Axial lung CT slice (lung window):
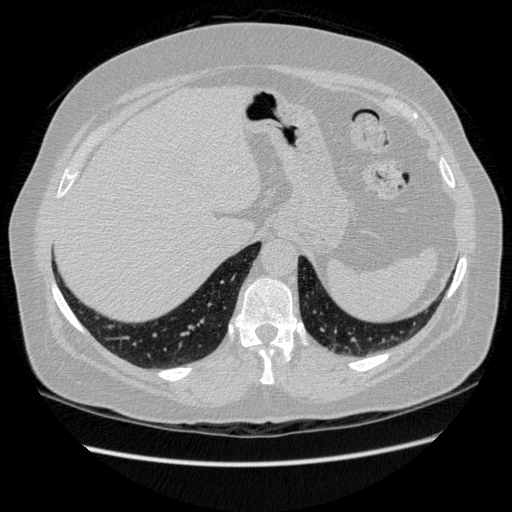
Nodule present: no